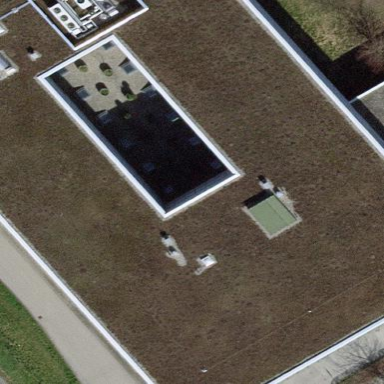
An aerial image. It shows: Commercial building.